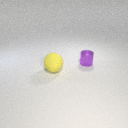
small purple metal cylinder behind large yellow rubber sphere